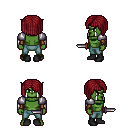
a pixel art fantasy rpg character, male body template, orc, green skin, steel arm armor, teal pants, brunette pageboy hairstyle, leather bracers, black shoes, dagger, four views (front, back, left, right), 2x2 character sprite sheet, small pixel art, hard edges, no anti-aliasing